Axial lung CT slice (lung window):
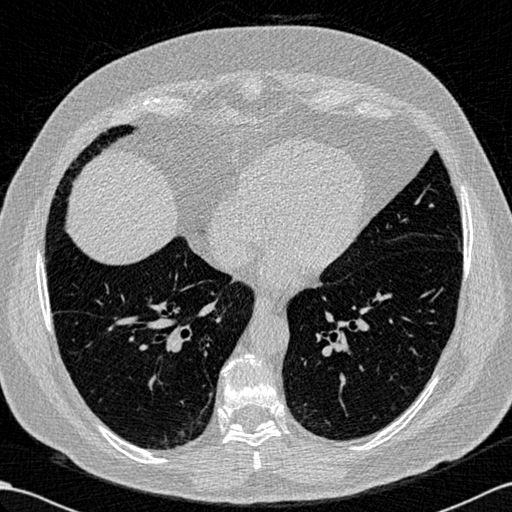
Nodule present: no